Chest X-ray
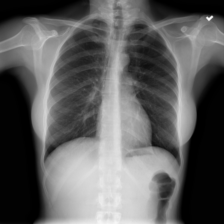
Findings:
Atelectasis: negative
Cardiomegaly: negative
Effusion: negative
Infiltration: negative
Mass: negative
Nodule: negative
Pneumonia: negative
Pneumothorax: negative
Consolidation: negative
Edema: negative
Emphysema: negative
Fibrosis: negative
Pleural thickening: negative
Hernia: negative